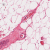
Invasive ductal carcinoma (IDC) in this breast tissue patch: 0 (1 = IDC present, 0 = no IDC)